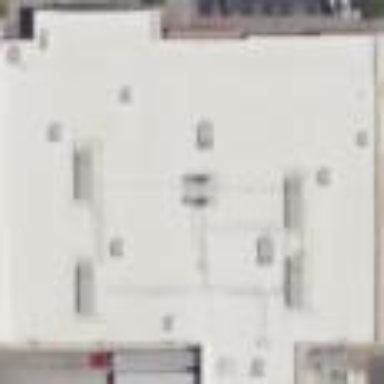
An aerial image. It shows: Supermarket building.